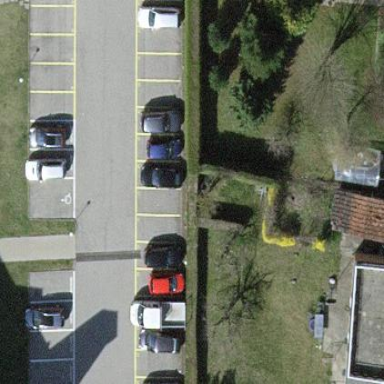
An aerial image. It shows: Parking area with asphalt surface.